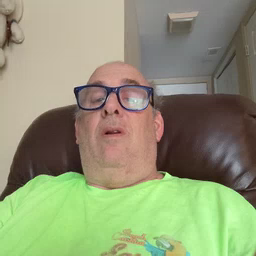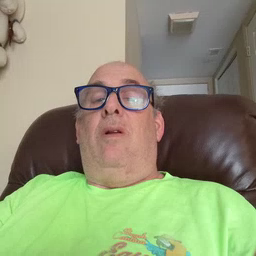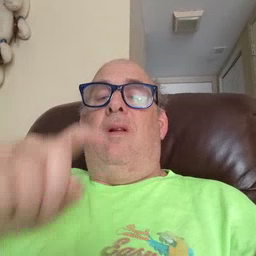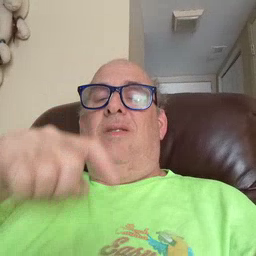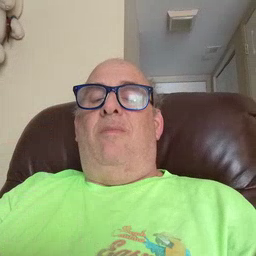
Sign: time